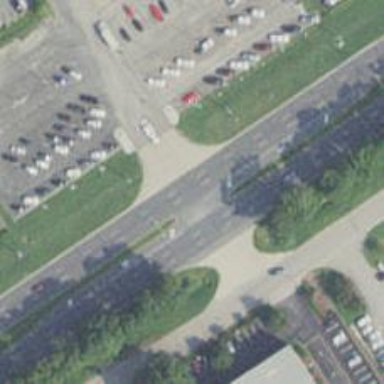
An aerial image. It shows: Primary road with asphalt surface.